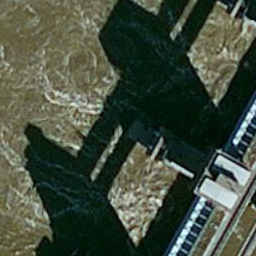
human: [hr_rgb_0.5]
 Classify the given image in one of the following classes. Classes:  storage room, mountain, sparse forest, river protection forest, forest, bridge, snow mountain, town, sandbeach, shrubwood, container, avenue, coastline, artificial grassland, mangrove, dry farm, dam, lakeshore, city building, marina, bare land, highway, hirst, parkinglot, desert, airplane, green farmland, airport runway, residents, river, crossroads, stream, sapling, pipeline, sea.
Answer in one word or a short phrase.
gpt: dam